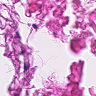
Metastatic tissue present: no